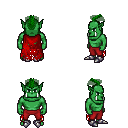
a pixel art fantasy rpg character, male body template, orc, green skin, red tattered cape, red pants, green short mohawk hairstyle, metal boots, four views (front, back, left, right), 2x2 character sprite sheet, small pixel art, hard edges, no anti-aliasing